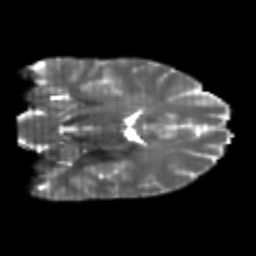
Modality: T2w
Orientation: coronal
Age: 24
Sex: male
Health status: healthy
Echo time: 0.074 s